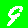
Digit: 9